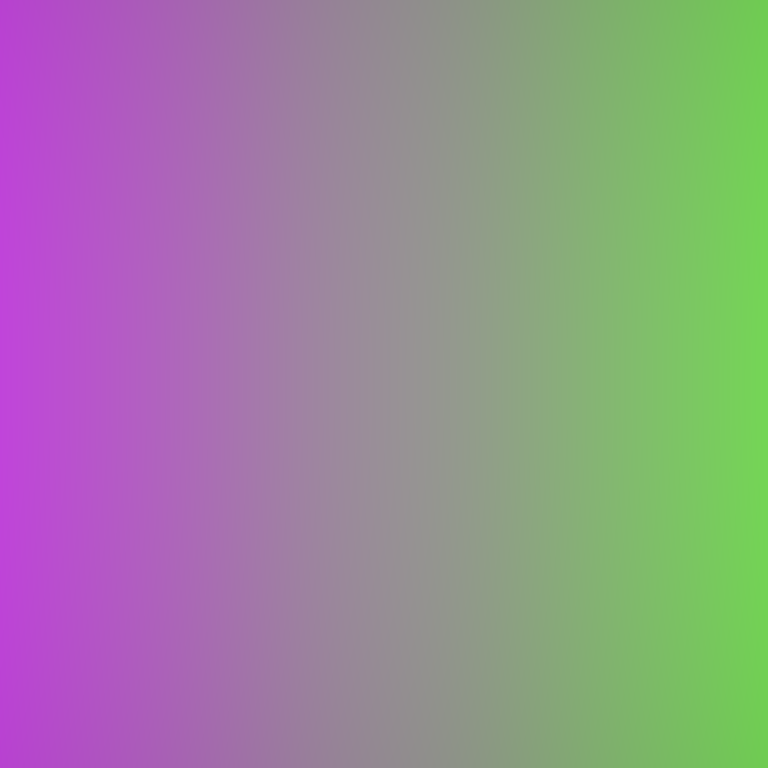
Abstract light effect, smooth gradient from violet to green, calm atmosphere, soft blend, no room, no furniture, no objects.